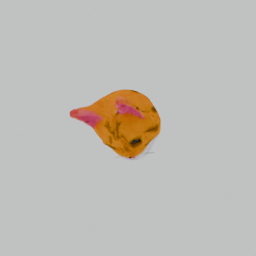
Label: animals